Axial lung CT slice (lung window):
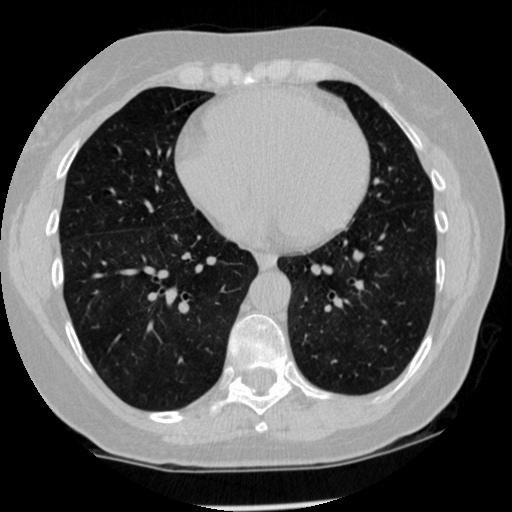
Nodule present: no